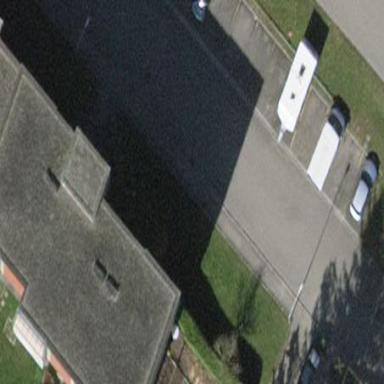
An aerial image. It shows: Flat-roofed apartment building.